Field crop: tomato
Growth stage: 2
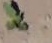
Species: solanum